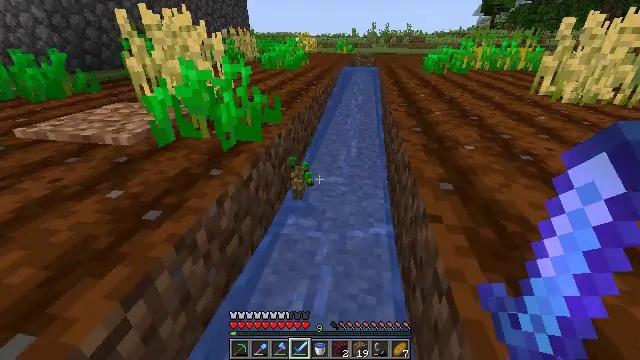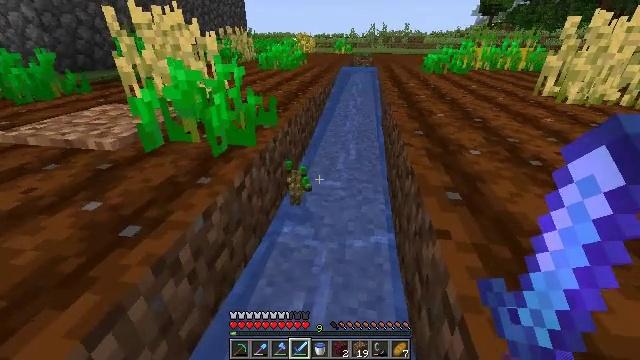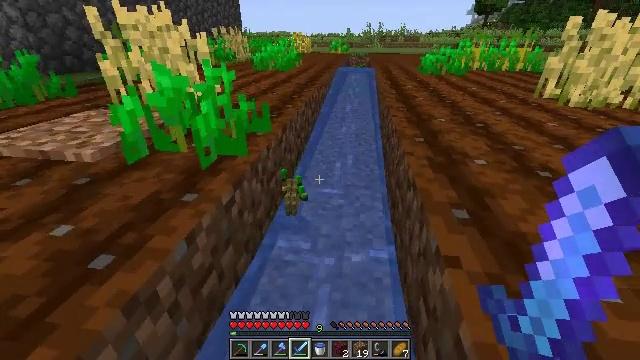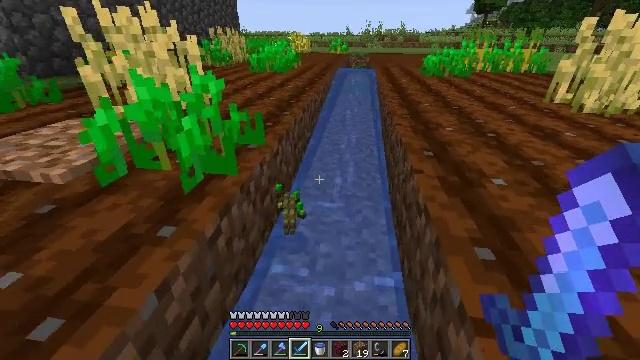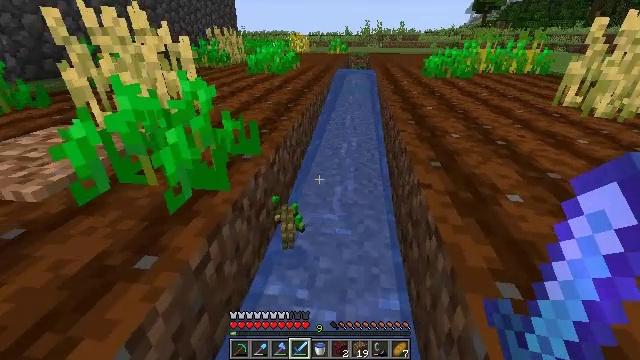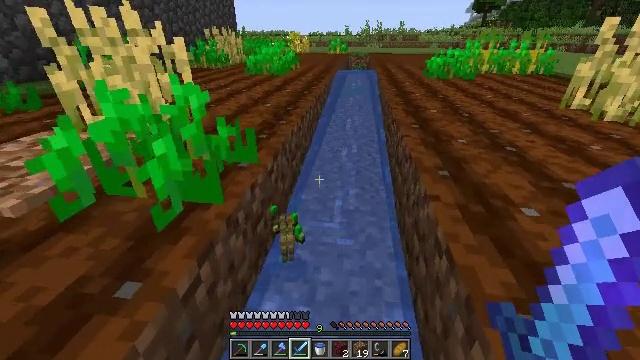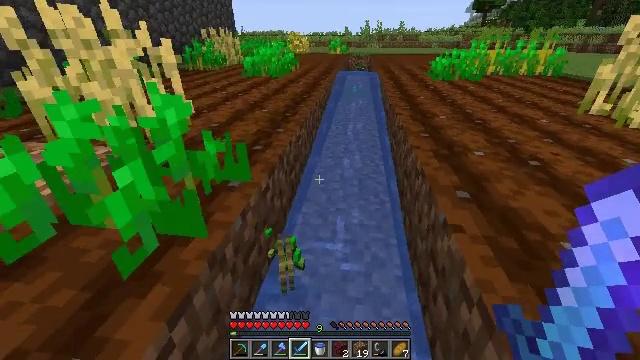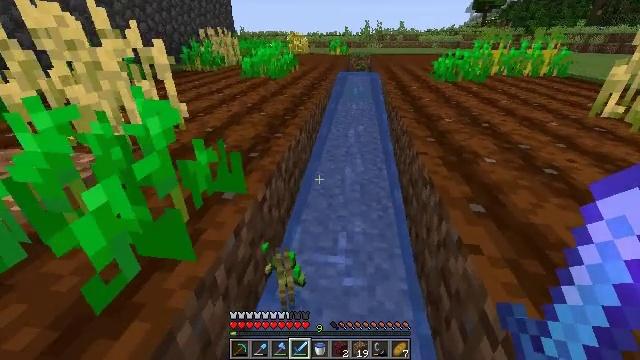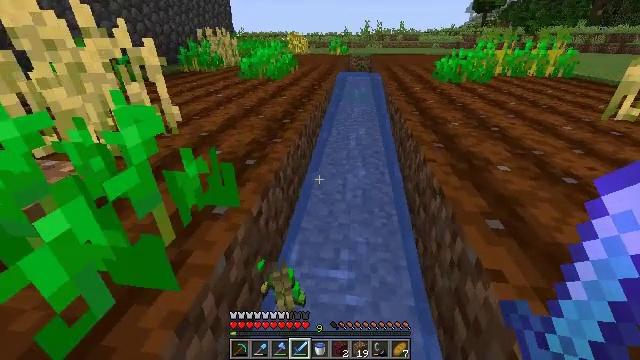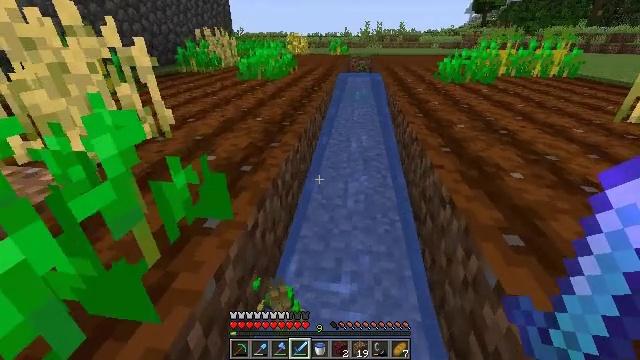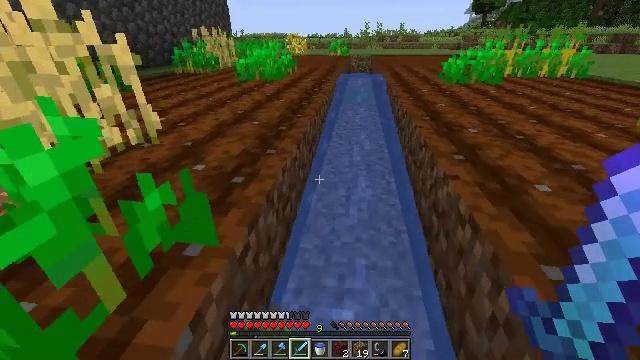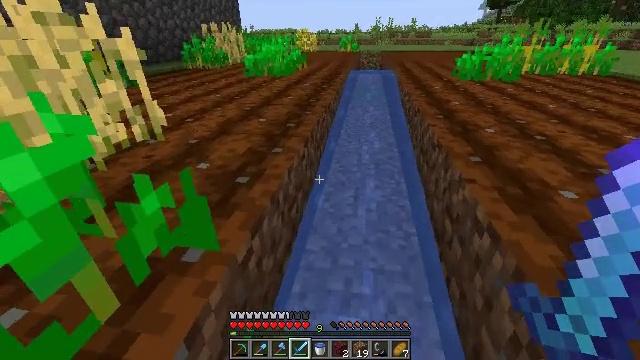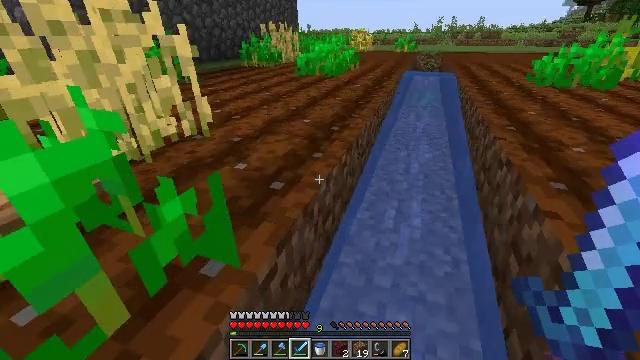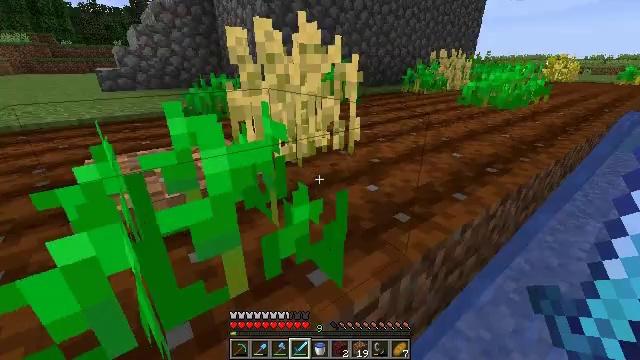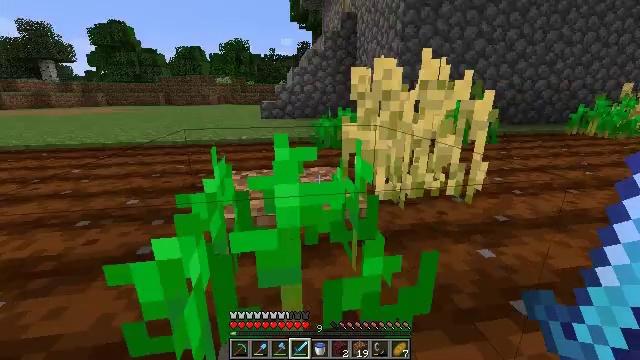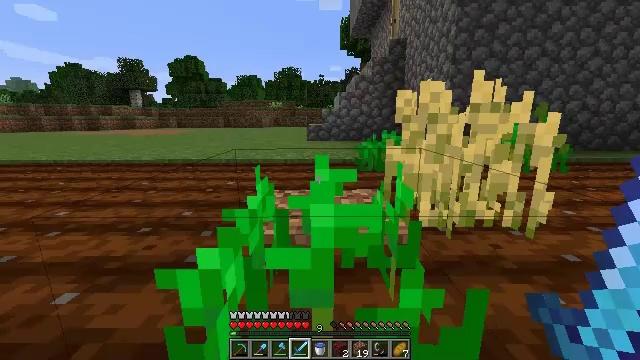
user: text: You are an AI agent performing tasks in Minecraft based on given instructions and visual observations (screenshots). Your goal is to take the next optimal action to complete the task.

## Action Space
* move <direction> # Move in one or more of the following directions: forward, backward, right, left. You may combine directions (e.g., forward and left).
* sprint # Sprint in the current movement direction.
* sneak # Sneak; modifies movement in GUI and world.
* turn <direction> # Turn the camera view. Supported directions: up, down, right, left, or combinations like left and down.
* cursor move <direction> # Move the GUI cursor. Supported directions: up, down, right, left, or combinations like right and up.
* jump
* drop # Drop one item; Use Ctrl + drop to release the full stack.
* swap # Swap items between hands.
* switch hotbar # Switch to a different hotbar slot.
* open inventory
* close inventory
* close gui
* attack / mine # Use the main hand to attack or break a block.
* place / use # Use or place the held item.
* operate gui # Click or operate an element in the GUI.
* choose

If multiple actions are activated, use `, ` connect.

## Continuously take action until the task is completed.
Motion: motion action
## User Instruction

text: Destroy the wheat to collect it.
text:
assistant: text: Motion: move forward
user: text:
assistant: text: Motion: move forward
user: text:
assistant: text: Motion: move forward
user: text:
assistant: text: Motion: move forward
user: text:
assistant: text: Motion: move forward
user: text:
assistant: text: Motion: move forward
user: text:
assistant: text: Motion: move forward
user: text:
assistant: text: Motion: move forward
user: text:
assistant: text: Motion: move forward
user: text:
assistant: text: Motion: move forward
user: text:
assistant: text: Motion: move forward, turn left
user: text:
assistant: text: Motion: move forward, turn left
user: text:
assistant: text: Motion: move forward, turn left and up
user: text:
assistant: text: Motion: turn left and up
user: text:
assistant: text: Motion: turn left and up
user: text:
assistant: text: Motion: no_op
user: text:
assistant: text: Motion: no_op
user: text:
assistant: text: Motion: turn up
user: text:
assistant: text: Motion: no_op
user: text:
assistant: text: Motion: turn right
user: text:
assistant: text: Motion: turn right
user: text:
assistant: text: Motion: turn right
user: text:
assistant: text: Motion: no_op
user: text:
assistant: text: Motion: no_op
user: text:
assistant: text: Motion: no_op
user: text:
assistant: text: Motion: no_op
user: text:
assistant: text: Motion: no_op
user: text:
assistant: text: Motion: no_op
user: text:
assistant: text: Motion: no_op
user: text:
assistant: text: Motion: turn right